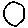
Label: circle